Question: I have the below view models, which are used to represent a survey of questions, but they are structured into a more flattened grid to accommodate the default model binder.
'''
// Main ViewModel for the Question View
public class SurveyRowList
{
...
public IList<SurveyRow> SurveyRowList { get; set; }
}
public class SurveyRow
{
public int QuestionId { get; set; }
public int? ParentQuestionId { get; set; }
public int SurveyId { get; set; }
public string Name { get; set; }
public string Description { get; set; }
public string HelpInformation { get; set; }
public int RenderOrder { get; set; }
public SurveyRowType RowType { get; set; }
// Collection of the same answer control, 1 or more times
// for each line number
public IList<AnswerControl> AnswerControls { get; set; }
}
public enum SurveyRowType
{
QuestionGroup = 1,
Question = 2,
AnswerRow = 3
}
public class AnswerControl
{
public int Id { get; set; }
public int QuestionId { get; set; }
// a reference to the database record answer id
public int SurveyAnswerId { get; set; }
// control type of checkbox, dropdown, input, dropdown-additional-textbox, checkbox-group
public ControlType ControlType { get; set; }
// used to specify getting particular backing data for dropdown and checkbox-group
public ControlSpecificType ControlSpecificType { get; set; }
public string Description { get; set; }
public string HelpInformation { get; set; }
public int RenderOrder { get; set; }
public bool InLine { get; set; }
public int LineNumber { get; set; }
public AnswerControlValueType Value { get; set; }
}
public class AnswerControlValueType
{
// Default string backing value when possible
public string Value { get; set; }
// AnswerCheckBox
public bool CheckValue { get; set; }
// AnswerCheckBoxListModal
public string ModalName { get; set; }
// AnswerMultiSelectListValue
public int[] ListValues { get; set; }
// making the options list setter public so that this data can be re-attached after model binding
public IEnumerable<SelectListItem> ListOptions { get; set; }
// AnswerImageValue
public HttpPostedFileBase Image { get; set; }
// AnswerSelectListAdditionalValue
public string AdditionalInformation { get; set; }
}
'''
Each 'SurveyRow' is like a row of a table. Only the 'SurveyRowType.AnswerRow' actually makes use of the 'AnswerControls' list.
Example of their ordering when rendered by their type and order number can be seen in this image:

The image only shows a few simple examples, and there can be 1-10 lines per page to a max of 100, but I have also added a bit of explanation of some of the validation rules I would want to apply. There are more but these are just a few examples.
My problem is that I want to support this more complex validation but all the rules and error text are stored in a database, 1. because of user configuration, 2. because of existing localisation of the error text to support several languages.
I am looking for any suggestions that people might have to be able to support this.
I have seen things like <URL> and I haven't delved too deep yet but so far I can't see any examples that would specifically not use Data Annotations on a model.. and also RequiredIf or DisabledIf or EnabledIf style validation rules that apply across a slightly more complex collection of objects.
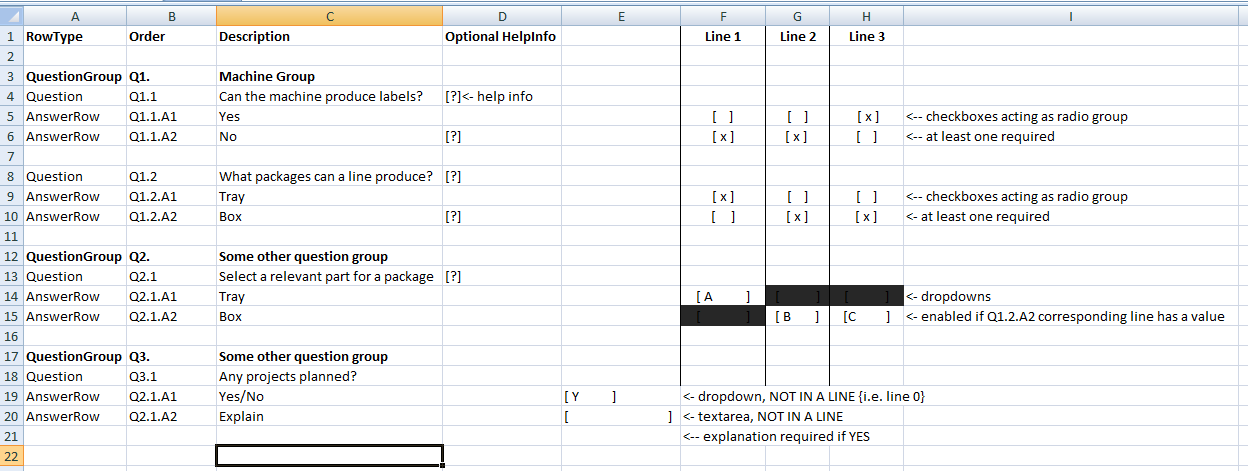
Answer: My question was related to how I can support validating this complex model. I have since looked more at Fluent Validation and that has everything I need to do custom rules for a complex model, i.e. checking values across collections of objects within my model.